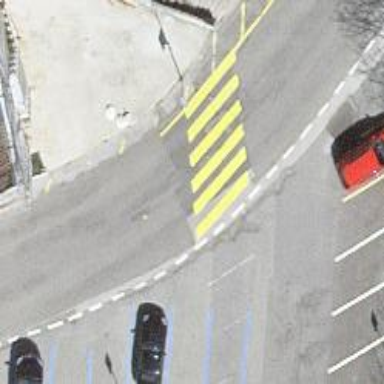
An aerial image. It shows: Zebra crossing on the road.